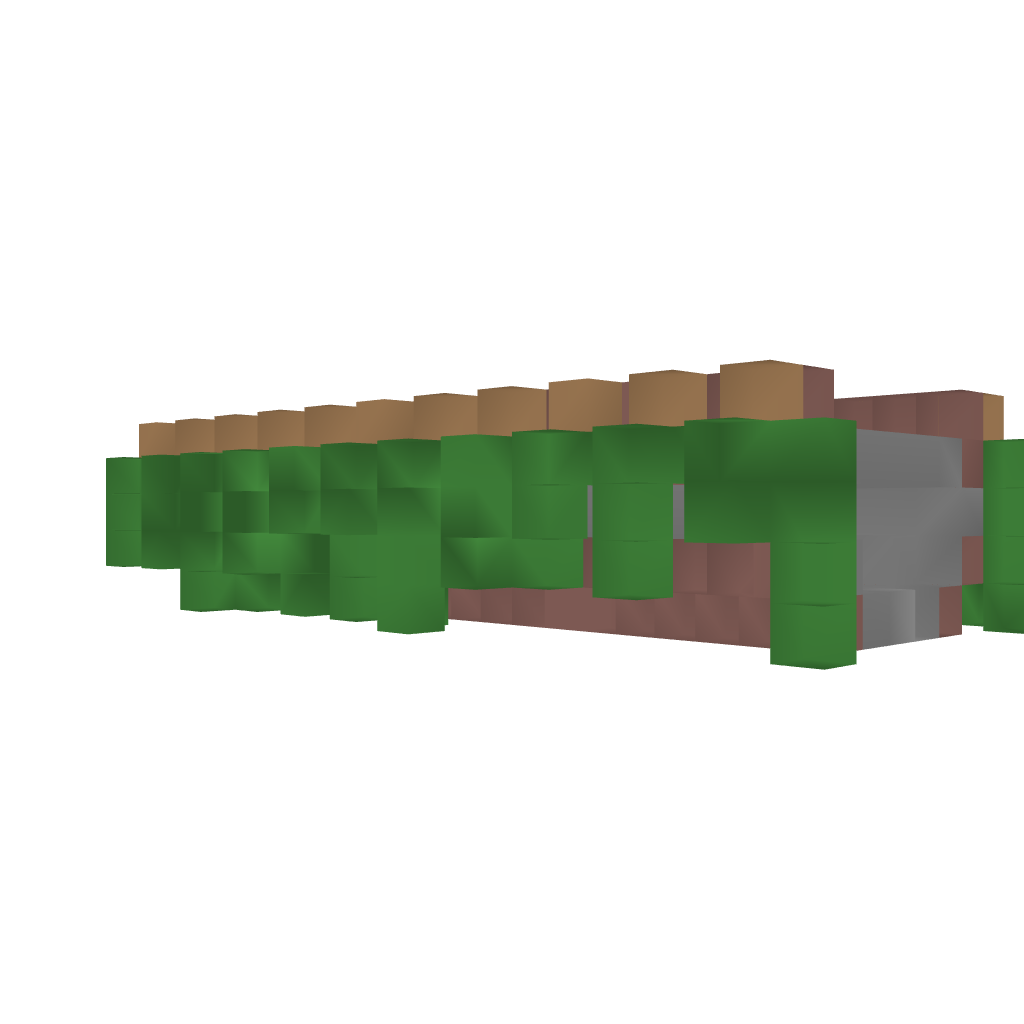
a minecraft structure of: Ancient Skyway Modified with sewer(Straight) bad low quality